Field crop: maize
Growth stage: 2
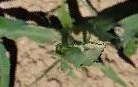
Species: maize